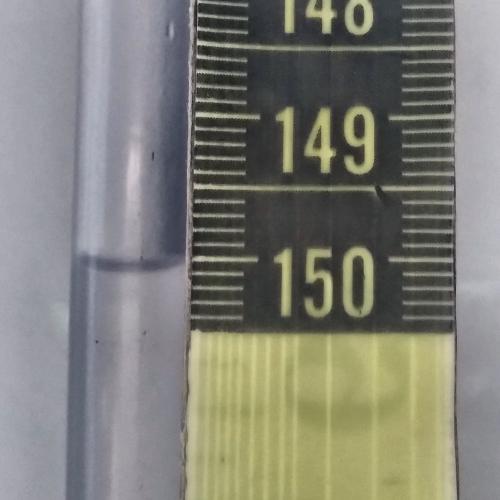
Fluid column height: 150.0 cm